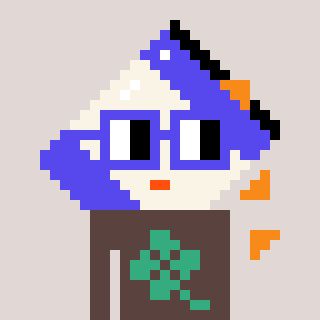
a pixel art character with square blue glasses, a chips-shaped head and a darkbrown-colored body on a warm background